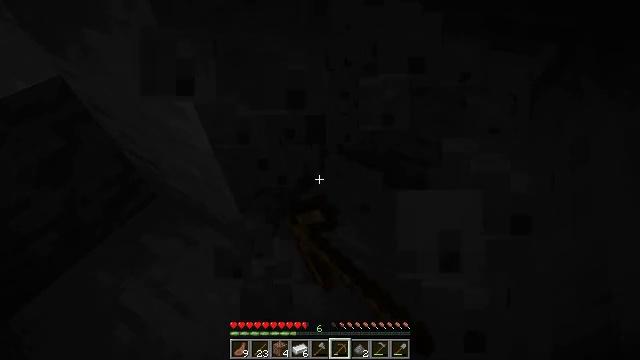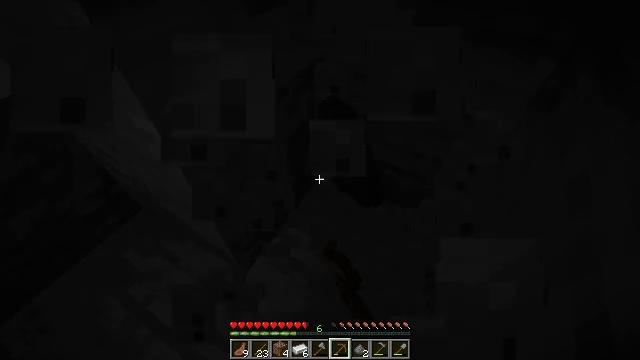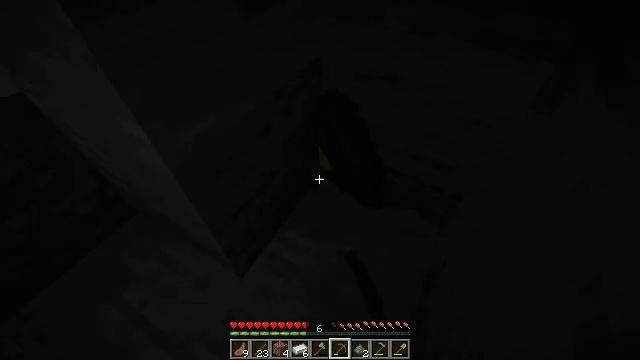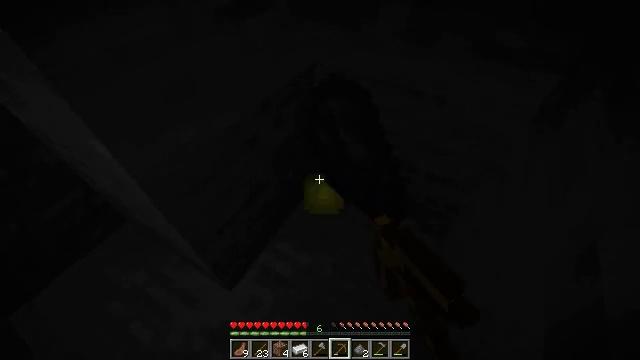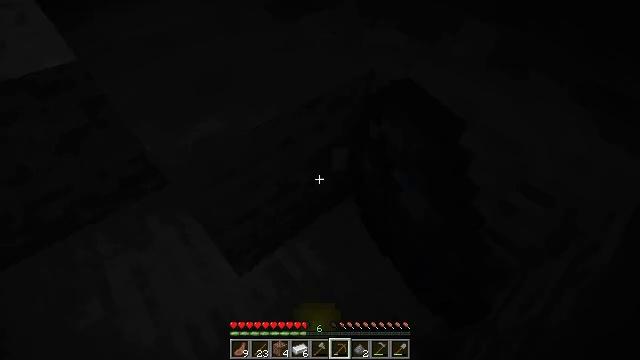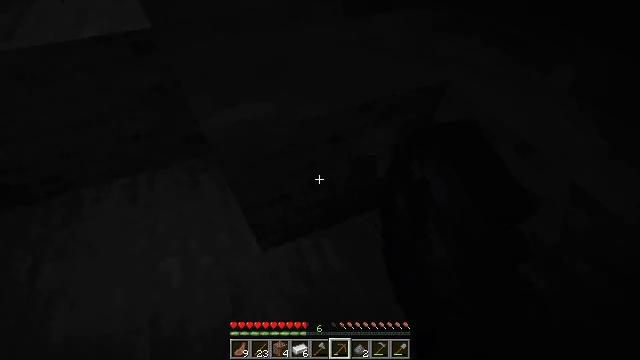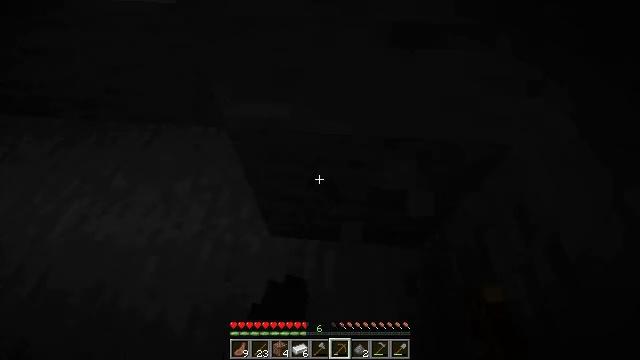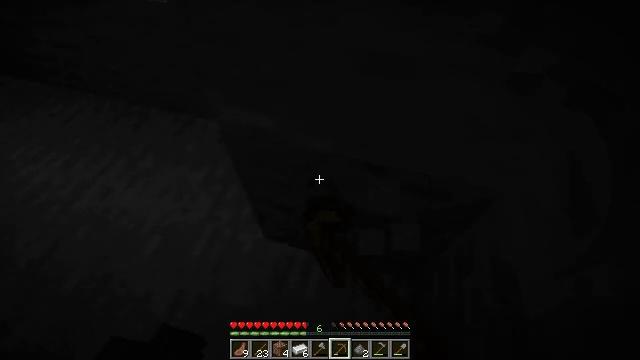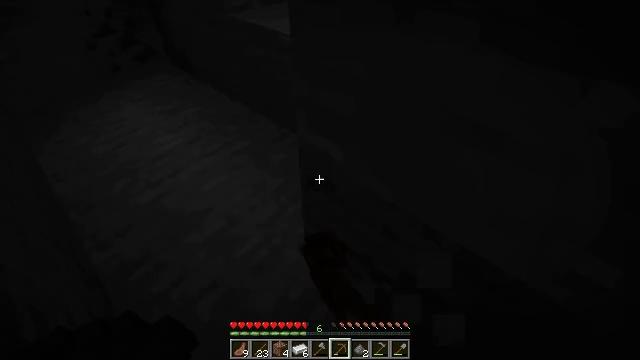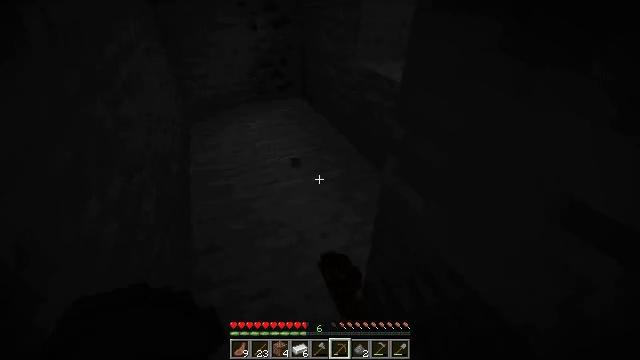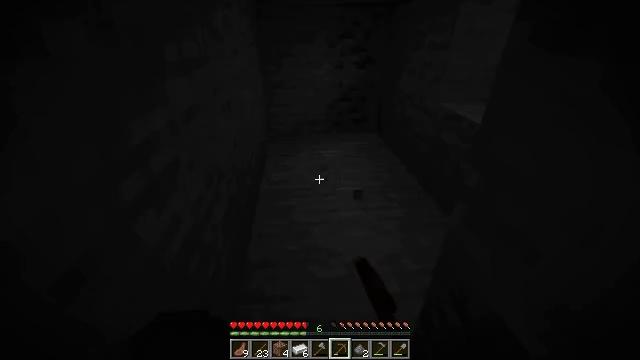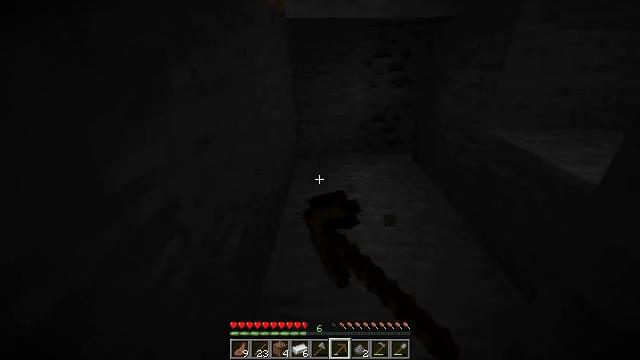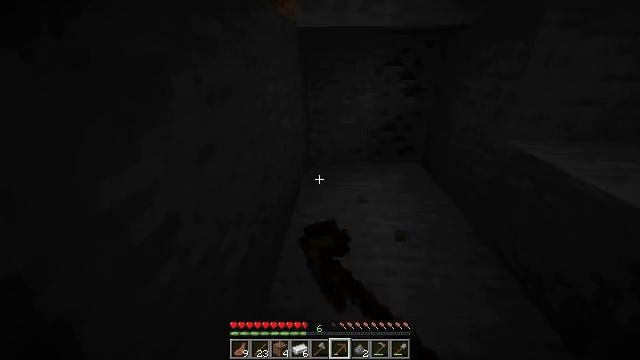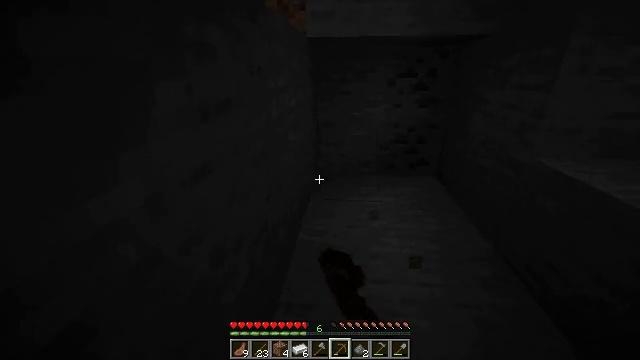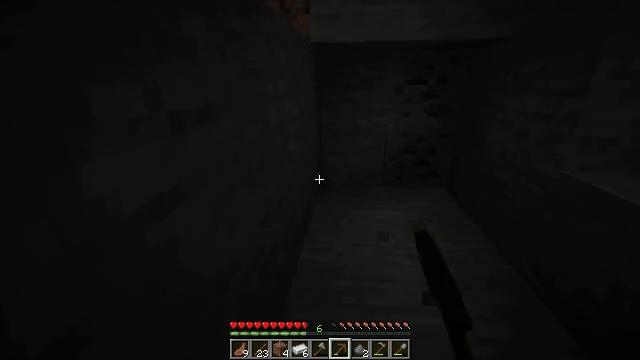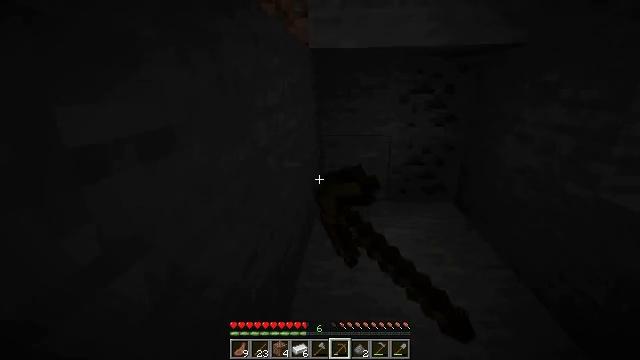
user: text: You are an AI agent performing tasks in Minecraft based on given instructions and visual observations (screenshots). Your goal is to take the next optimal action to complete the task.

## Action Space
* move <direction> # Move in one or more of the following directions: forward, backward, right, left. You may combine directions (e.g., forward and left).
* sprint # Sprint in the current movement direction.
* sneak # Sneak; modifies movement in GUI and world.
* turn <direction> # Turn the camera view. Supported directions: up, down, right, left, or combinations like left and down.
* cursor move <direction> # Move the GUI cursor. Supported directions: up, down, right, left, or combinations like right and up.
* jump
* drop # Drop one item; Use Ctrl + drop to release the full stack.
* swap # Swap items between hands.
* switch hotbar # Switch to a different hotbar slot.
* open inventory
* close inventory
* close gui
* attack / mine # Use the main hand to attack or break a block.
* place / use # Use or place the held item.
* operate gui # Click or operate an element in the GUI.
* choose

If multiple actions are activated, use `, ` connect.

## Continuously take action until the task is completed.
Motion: motion action
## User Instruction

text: Find and mine the coal ore.
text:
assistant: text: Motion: move right, attack / mine
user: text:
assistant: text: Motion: move right, attack / mine
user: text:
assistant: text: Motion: move right, attack / mine
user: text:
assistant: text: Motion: move right, turn left and down, attack / mine
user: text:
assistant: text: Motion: move right, turn left and down, attack / mine
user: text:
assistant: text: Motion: move right, turn left and down, attack / mine
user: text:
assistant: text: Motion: move right, turn left and up, attack / mine
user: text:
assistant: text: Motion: move right, turn left and up, attack / mine
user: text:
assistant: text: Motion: turn left and up, attack / mine
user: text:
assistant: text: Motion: move forward, turn left and up, attack / mine
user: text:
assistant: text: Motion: move forward, turn left and up, attack / mine
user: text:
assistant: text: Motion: move forward, turn left and up, attack / mine
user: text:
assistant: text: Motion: move forward, turn left and up, attack / mine
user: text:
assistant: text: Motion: move forward, turn up, attack / mine
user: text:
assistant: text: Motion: move forward, turn up, attack / mine
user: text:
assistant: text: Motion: move forward, turn up, attack / mine
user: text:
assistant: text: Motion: move forward, turn right and up, attack / mine
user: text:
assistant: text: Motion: move forward, turn right and up, attack / mine
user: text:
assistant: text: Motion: move forward, turn right, attack / mine
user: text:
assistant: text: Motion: move forward, attack / mine
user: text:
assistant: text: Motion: move forward, attack / mine
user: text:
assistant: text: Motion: move forward, attack / mine
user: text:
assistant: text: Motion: move forward, attack / mine
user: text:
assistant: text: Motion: move forward, turn left and down, attack / mine
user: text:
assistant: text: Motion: move forward, turn left, attack / mine
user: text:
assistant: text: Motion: attack / mine
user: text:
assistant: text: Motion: attack / mine
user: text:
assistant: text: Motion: attack / mine
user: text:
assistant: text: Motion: turn up, attack / mine
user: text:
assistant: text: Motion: turn right and up, attack / mine